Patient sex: M
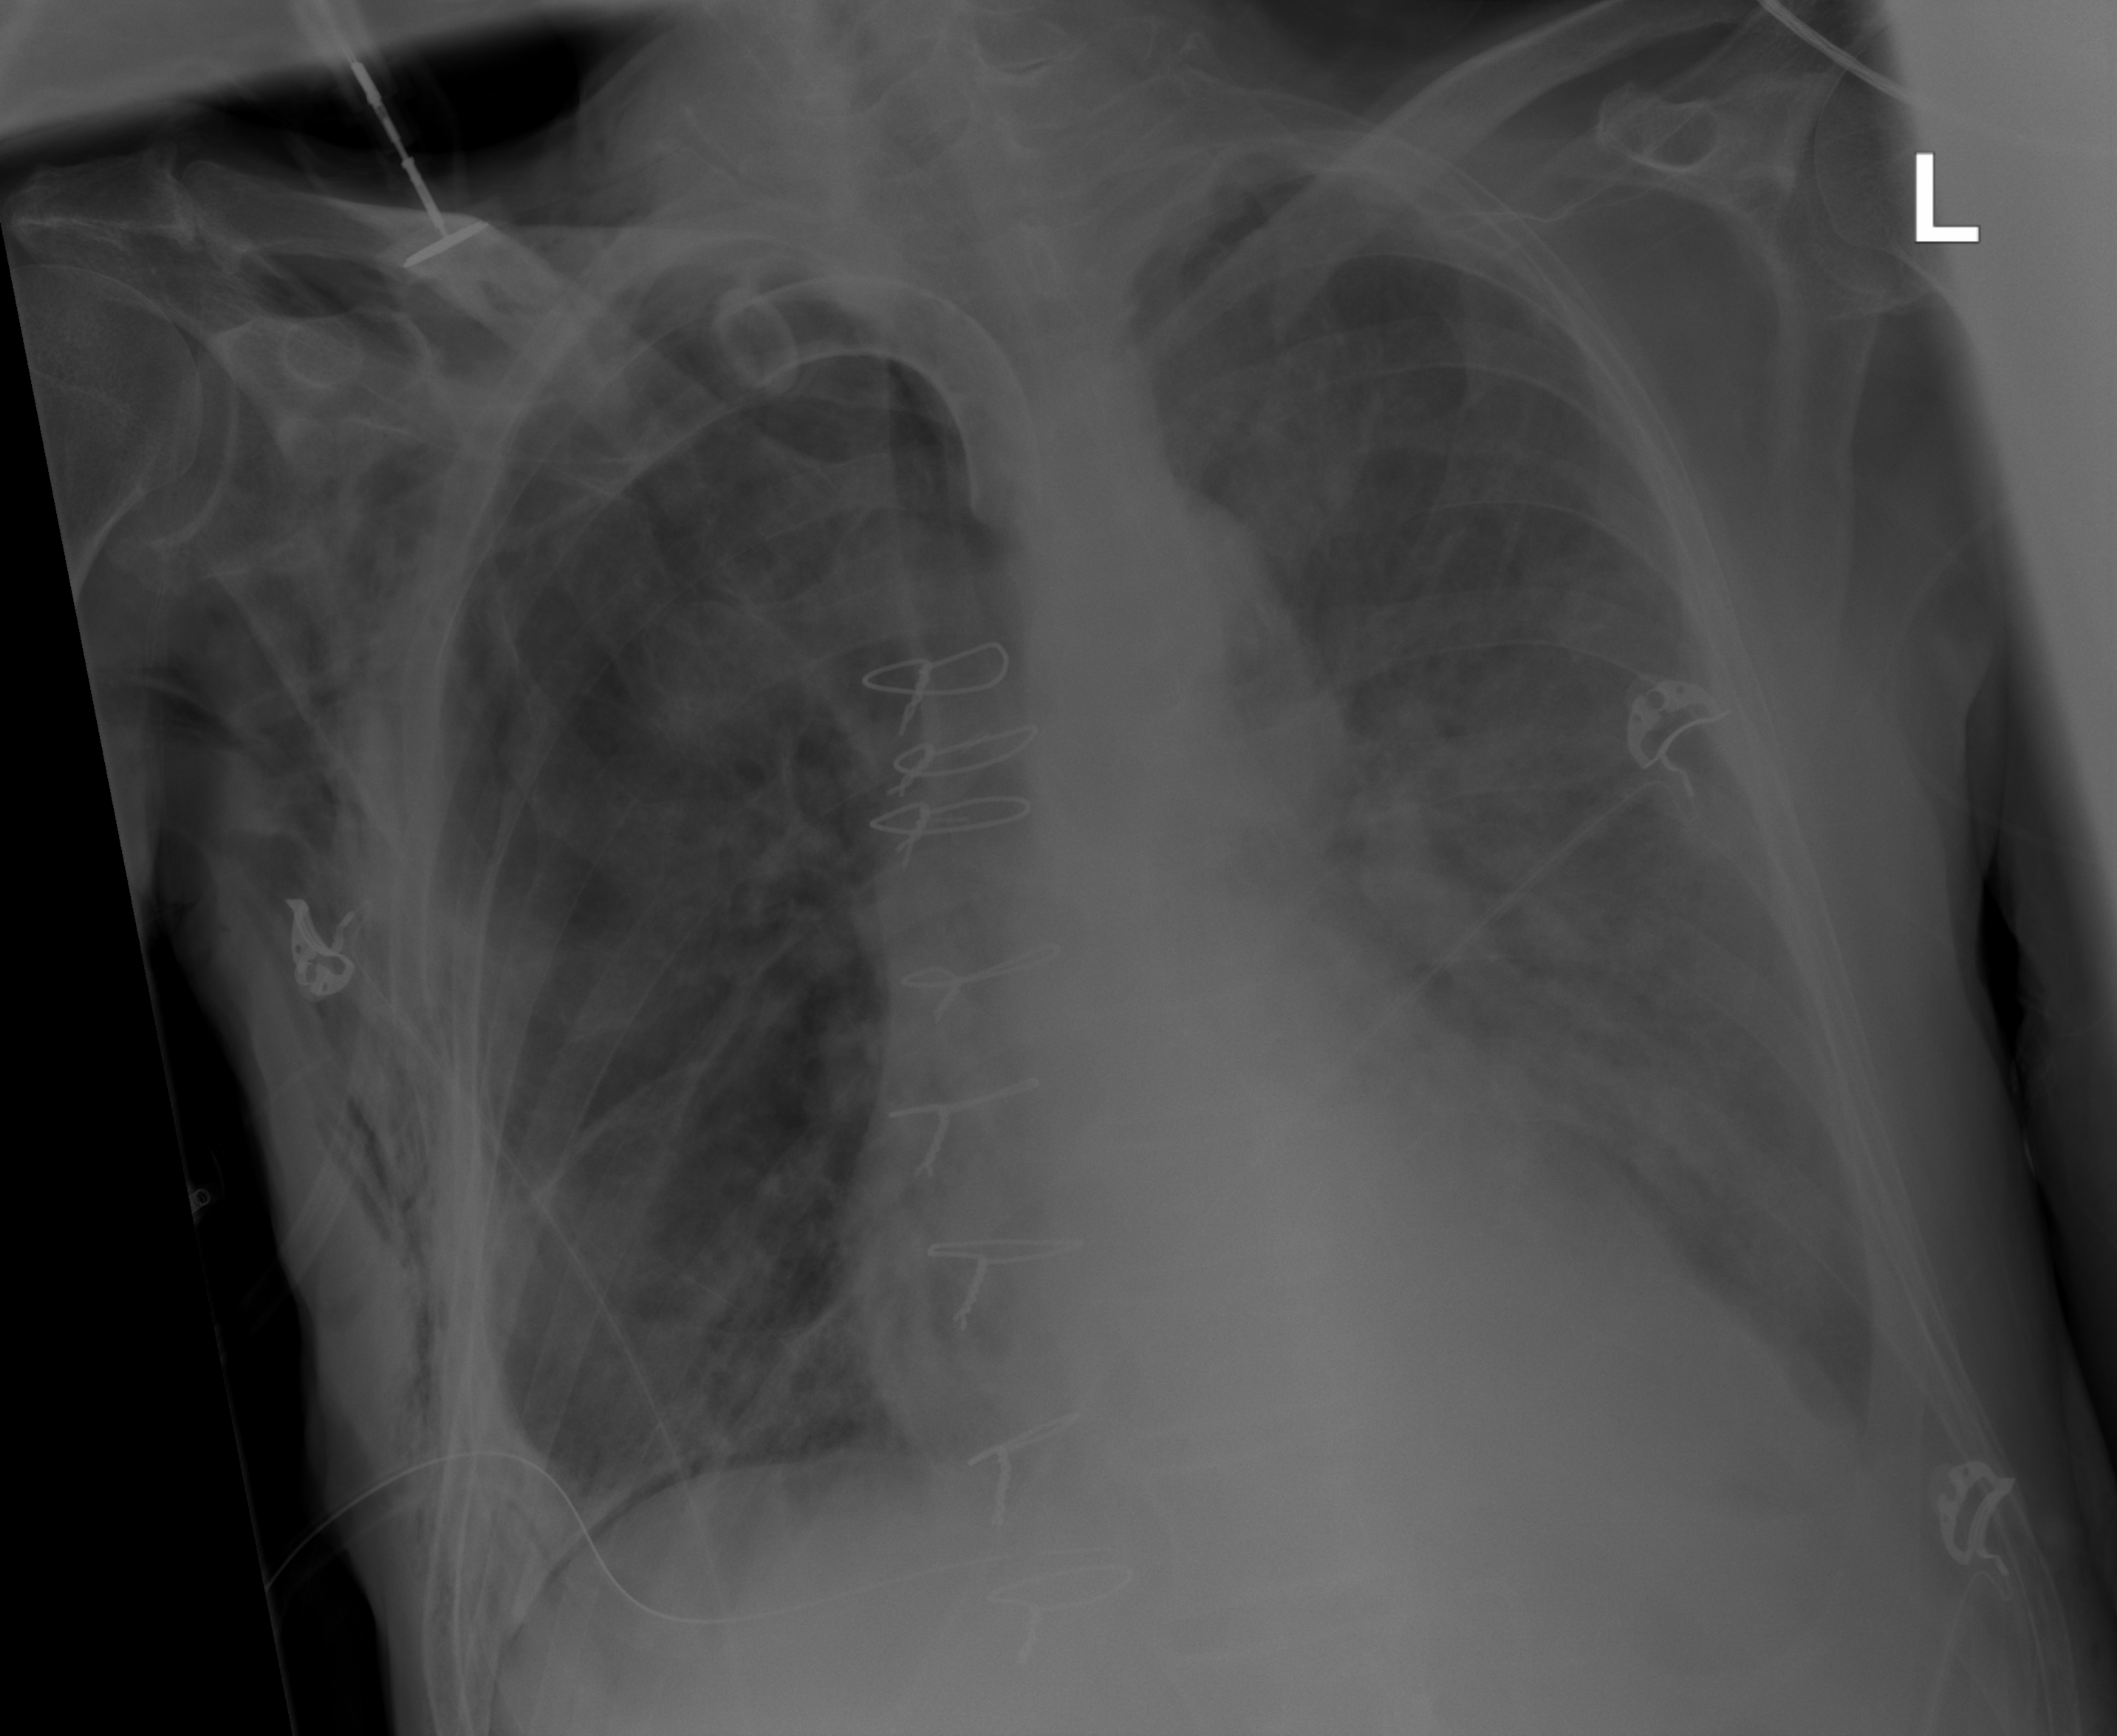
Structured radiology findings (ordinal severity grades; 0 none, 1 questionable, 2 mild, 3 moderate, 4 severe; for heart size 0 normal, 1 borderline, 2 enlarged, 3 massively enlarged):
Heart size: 1
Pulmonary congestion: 0
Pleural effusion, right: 0
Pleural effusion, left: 2
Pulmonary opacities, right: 2
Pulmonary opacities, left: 2
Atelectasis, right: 2
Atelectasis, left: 2